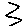
Label: zigzag